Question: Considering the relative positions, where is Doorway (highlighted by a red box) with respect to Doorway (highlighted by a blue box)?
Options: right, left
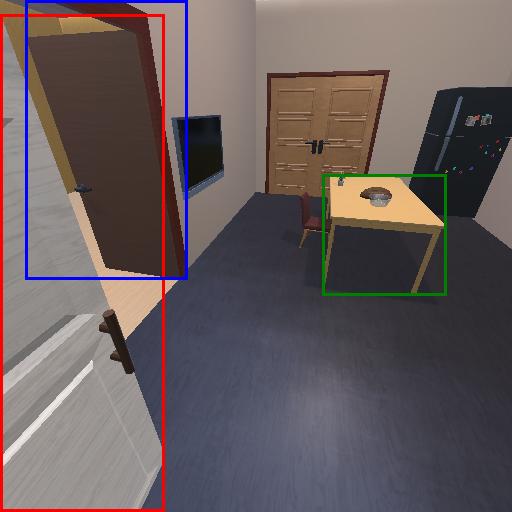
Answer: right